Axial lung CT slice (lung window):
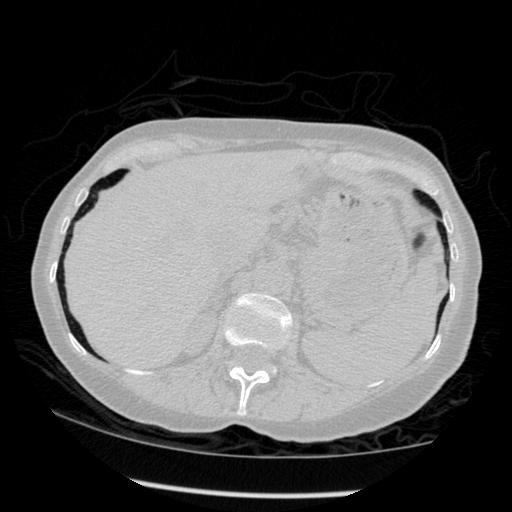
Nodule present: no